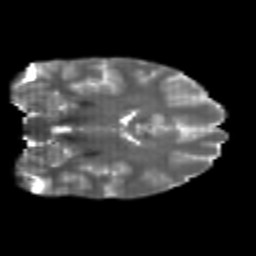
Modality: T2w
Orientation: coronal
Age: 22
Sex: male
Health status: healthy
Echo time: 0.074 s